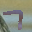
Label: 7